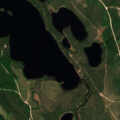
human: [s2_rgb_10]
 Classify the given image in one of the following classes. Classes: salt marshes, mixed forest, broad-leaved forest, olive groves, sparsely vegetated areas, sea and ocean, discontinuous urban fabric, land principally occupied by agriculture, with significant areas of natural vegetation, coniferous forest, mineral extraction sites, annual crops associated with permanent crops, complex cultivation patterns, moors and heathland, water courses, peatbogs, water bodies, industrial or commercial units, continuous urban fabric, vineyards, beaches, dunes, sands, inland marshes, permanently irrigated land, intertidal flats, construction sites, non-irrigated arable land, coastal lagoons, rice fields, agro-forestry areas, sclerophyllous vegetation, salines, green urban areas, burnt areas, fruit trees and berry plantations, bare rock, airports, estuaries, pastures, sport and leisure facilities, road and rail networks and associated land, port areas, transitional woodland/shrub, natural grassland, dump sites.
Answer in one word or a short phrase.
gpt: coniferous forest, mixed forest, transitional woodland/shrub, water bodies